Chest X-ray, AP view. Patient: 38 years old, sex F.
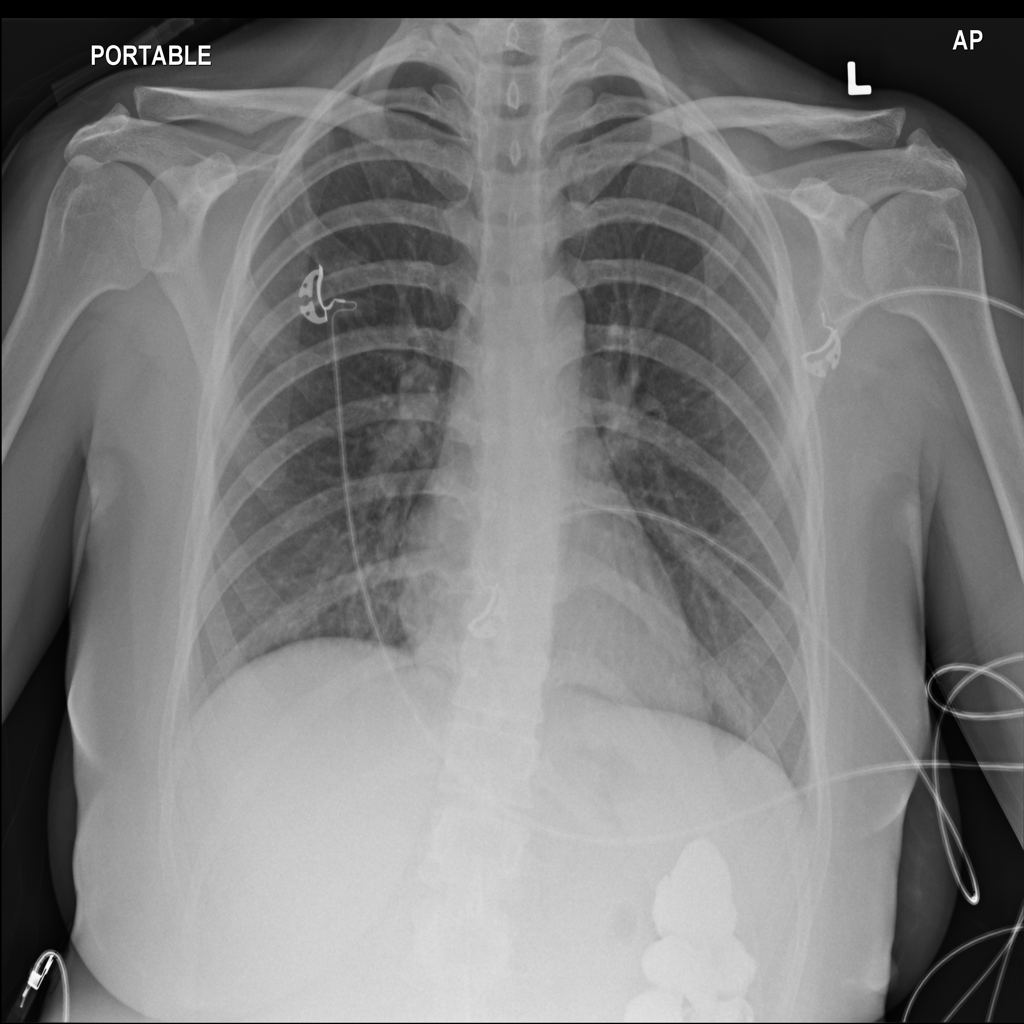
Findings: No Finding